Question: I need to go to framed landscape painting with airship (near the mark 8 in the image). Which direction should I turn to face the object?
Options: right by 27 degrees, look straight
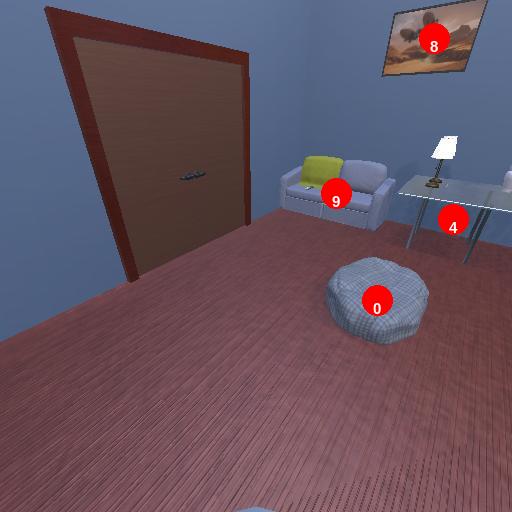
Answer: right by 27 degrees